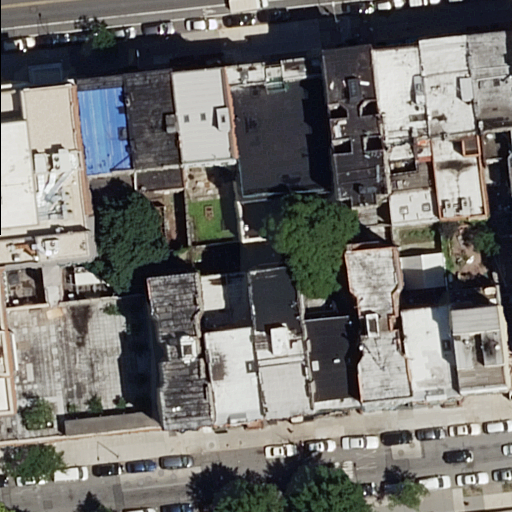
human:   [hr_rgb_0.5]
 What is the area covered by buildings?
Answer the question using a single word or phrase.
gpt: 6008m2

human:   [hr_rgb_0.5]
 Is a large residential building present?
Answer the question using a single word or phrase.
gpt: yes

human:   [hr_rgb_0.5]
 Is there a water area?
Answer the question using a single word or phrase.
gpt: no

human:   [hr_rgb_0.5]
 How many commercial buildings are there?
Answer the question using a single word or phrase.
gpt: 0

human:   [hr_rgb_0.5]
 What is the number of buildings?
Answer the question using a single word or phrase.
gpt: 18

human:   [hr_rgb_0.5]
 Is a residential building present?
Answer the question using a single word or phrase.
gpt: yes

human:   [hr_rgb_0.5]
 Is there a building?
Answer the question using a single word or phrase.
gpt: yes

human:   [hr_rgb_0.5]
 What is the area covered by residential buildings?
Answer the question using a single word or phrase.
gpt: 6008m2

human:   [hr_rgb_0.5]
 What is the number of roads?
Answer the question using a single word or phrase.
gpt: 2

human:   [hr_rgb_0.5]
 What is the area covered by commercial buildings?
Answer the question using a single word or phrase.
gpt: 0m2

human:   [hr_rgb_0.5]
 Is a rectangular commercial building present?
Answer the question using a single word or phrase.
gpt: no

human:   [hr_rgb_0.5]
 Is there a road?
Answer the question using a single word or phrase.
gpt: yes

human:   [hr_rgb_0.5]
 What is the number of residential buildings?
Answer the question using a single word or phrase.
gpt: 18

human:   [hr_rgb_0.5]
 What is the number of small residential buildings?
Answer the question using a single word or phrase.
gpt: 0

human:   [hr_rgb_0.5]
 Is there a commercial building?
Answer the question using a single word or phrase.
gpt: no

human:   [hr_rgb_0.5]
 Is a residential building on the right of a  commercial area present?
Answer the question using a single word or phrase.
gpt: no

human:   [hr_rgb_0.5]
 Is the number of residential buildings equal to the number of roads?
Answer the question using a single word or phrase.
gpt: no

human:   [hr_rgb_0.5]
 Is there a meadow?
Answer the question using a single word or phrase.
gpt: no

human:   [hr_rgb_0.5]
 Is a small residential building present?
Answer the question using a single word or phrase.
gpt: no

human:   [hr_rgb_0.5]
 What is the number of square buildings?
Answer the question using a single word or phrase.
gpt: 0

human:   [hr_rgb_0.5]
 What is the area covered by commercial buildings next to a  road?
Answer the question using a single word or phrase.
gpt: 0m2

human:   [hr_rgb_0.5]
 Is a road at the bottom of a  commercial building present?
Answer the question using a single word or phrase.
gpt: no

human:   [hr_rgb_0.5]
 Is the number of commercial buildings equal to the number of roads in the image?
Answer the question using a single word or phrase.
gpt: no

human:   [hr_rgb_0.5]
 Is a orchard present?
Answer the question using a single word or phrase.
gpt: no

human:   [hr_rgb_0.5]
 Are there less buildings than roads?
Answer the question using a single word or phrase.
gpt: no

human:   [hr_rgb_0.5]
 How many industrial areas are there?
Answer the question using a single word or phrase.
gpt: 0

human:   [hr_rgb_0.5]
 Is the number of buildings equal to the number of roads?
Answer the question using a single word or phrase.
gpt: no

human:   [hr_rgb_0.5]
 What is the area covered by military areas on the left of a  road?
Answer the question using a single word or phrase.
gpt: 0m2

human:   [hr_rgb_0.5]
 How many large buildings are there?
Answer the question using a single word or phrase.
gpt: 3

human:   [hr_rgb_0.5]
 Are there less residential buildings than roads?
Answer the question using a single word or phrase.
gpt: no

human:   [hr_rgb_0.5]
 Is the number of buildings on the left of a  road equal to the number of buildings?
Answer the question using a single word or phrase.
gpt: no

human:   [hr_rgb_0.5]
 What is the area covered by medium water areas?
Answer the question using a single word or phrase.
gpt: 0m2

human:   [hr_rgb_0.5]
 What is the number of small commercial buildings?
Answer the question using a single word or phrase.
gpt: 0

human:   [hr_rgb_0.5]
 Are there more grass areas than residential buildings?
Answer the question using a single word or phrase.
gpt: no

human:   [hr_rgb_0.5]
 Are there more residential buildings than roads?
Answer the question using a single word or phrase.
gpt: yes

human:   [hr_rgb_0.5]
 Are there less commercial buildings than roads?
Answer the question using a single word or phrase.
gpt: yes

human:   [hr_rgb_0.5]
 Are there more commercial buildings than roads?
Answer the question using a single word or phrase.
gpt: no

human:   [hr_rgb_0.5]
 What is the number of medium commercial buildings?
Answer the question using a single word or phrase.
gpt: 0

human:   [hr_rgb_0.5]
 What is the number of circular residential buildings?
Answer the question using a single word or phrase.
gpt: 0

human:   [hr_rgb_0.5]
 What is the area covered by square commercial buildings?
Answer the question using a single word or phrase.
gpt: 0m2

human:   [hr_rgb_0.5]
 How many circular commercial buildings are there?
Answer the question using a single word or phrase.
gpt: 0

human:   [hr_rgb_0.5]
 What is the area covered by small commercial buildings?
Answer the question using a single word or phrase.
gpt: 0m2

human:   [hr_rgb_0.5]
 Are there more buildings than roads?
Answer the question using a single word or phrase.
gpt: yes

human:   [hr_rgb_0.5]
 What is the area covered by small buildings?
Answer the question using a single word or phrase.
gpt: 0m2

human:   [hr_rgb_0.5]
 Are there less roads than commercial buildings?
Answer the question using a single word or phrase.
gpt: no

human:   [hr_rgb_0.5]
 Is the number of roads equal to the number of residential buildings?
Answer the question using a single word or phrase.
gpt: no

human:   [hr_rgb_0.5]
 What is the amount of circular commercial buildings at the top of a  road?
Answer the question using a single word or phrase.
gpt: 0

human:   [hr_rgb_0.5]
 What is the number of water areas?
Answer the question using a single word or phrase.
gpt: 0

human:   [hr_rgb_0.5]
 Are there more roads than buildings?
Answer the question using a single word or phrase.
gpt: no

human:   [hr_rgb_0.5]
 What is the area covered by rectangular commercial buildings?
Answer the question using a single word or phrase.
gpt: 0m2

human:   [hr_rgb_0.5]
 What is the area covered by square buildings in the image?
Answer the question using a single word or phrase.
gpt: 0m2

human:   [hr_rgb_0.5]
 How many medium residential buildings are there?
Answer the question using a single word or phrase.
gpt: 15

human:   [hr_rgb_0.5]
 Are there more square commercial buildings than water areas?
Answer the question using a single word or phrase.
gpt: no

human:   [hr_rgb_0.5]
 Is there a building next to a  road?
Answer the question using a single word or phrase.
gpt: yes

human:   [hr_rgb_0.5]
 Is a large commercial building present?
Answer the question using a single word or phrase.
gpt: no

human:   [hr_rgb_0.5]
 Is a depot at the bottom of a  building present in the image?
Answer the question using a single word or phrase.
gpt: no

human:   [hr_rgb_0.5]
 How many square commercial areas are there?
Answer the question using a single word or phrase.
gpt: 0

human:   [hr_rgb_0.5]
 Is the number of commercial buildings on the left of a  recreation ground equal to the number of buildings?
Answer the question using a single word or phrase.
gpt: no

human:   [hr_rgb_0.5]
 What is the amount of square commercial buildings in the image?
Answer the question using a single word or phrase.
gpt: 0

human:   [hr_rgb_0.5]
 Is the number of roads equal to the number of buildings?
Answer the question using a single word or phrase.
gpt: no

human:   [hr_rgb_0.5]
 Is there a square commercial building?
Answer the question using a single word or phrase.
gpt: no

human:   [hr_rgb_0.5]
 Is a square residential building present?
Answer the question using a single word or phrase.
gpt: no

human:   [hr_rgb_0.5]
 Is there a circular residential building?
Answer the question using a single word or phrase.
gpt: no

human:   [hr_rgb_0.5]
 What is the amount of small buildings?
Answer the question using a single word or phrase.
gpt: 0